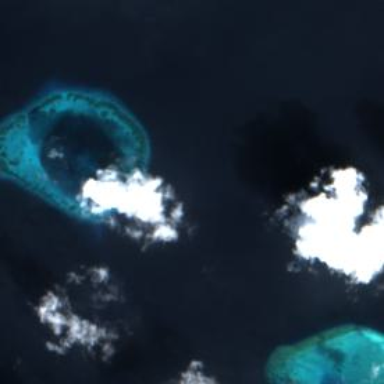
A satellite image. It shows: Coral reef in its natural habitat.